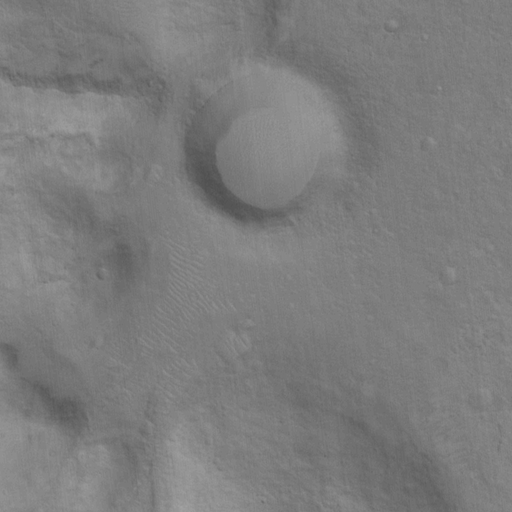
Classes present: Background, Cone